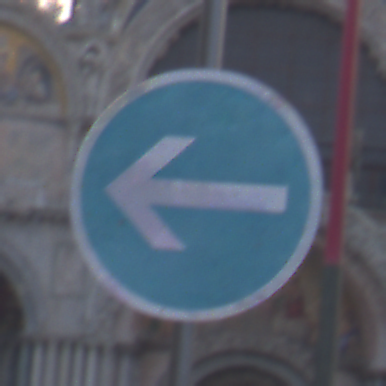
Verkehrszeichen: VorgeschriebeneFahrtrichtungHierLinks
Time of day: SunriseSunset
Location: Outdoor (Urban)
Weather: PartlyCloudy
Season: NotSpecified
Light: Natural